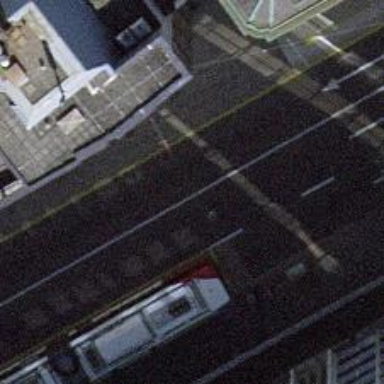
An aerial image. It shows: Bus stop for trolleybuses with designated stop position.